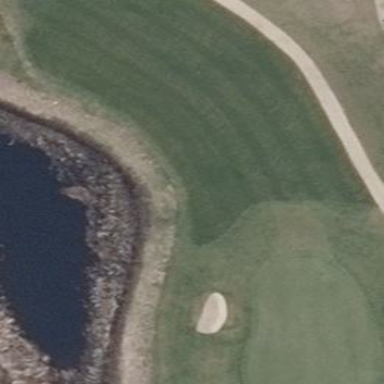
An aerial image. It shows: Grassy golf fairway.